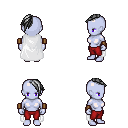
a pixel art fantasy rpg character, female body template, dark elf, purple skin, white cape, red pants, gray long mohawk hairstyle, leather bracers, four views (front, back, left, right), 2x2 character sprite sheet, small pixel art, hard edges, no anti-aliasing